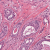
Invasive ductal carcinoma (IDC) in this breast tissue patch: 1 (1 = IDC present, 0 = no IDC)